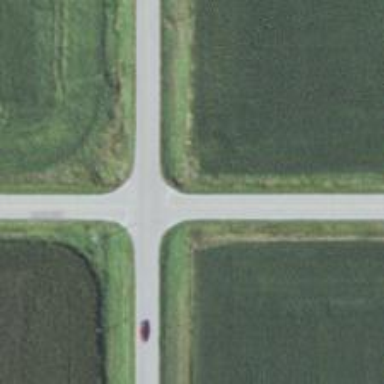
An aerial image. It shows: Stop road.